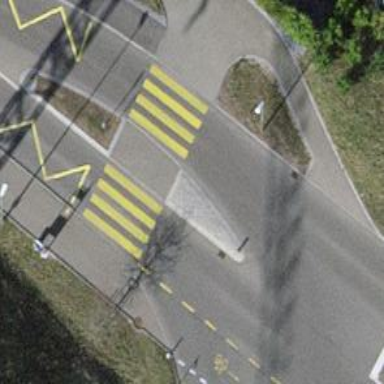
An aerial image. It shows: Uncontrolled crossing with pedestrian island.